Question: I do have two menus in my Wordpress-Page which are called
'''
Mainmenu(Primary Menu)
Footer
'''
I associated the "Mainmenu" to the header of the website. I want the footer of the Wordpresspage to look exactly like the header, only difference should be the Links in it. It should not be taken from the "Mainmenu", but from the menu called "Footer". The function of the Header looks like this:
'''
echo '<nav id="rtp-primary-menu" role="navigation" class="rtp-nav-wrapper' . apply_filters( 'rtp_mobile_nav_support', ' rtp-mobile-nav' ) . '">';
rtp_hook_begin_primary_menu();
/* Call wp_nav_menu() for Wordpress Navigaton with fallback wp_list_pages() if menu not set in admin panel */
if ( function_exists( 'wp_nav_menu' ) && has_nav_menu( 'primary' ) ) {
wp_nav_menu( array( 'container' => '', 'menu_class' => 'menu rtp-nav-container clearfix', 'menu_id' => 'rtp-nav-menu', 'theme_location' => 'primary', 'depth' => apply_filters( 'rtp_nav_menu_depth', 4 ) ) );
} else {
echo '<ul id="rtp-nav-menu" class="menu rtp-nav-container clearfix">';
wp_list_pages( array( 'title_li' => '', 'sort_column' => 'menu_order', 'number' => '5', 'depth' => apply_filters( 'rtp_nav_menu_depth', 4 ) ) );
echo '</ul>';
}
rtp_hook_end_primary_menu();
echo '</nav>';
'''
The Theme i am using is rtPanel. Can anyone tell me how i simply can change this function in the way that it will load its content from the Menu called "Footer" and not from the Primary Menu which is "Mainmenu"?
Please dont worry about the CSS and everything, i will take care about this. I really just want to now how i have to change this function to load the "Footer"-Menu in it and not the Primary-Menu(Mainmenu).
As an Attachment how it look in the menu:

Thank you very much advance!
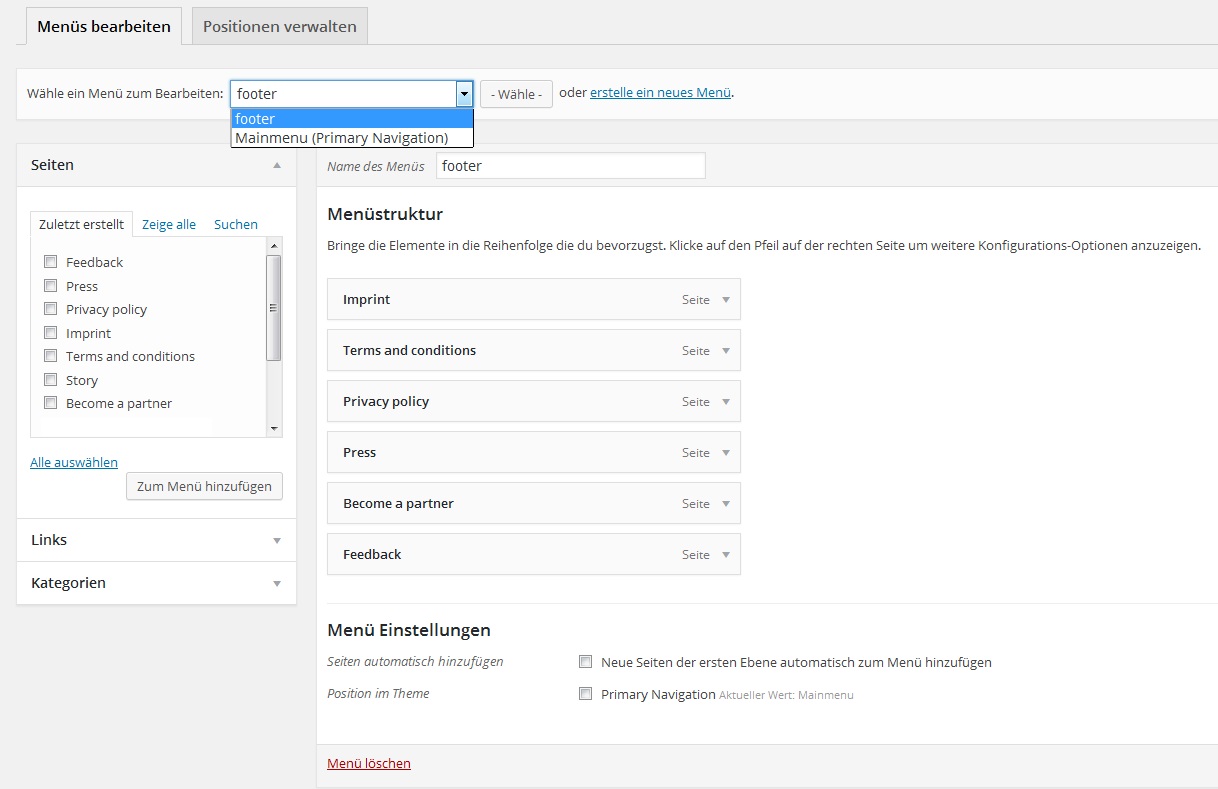
Answer: This is really simple, in fact when you start developing wordpress theme this might be one of the very first items you need to learn.
You need to register a menu location for footer seciton. You can learn more in <URL>
'''
register_nav_menu( 'footer', __( 'Footer Menu', 'theme-slug' ) );
'''
This will register the menu for you. Since you already have the menu location just find the location parameter. We're going to use that in the following code. For now assume it 'footer' like the above one. And the code for the footer menu according to your referenced code-
'''
echo '<nav id="rtp-primary-menu" role="navigation" class="rtp-nav-wrapper' . apply_filters( 'rtp_mobile_nav_support', ' rtp-mobile-nav' ) . '">';
//rtp_hook_begin_primary_menu(); // we better disable this hook as it intends for the header primary menu
/* Call wp_nav_menu() for Wordpress Navigaton with fallback wp_list_pages() if menu not set in admin panel */
if ( function_exists( 'wp_nav_menu' ) ) {
wp_nav_menu( array( 'container' => '', 'menu_class' => 'menu rtp-nav-container clearfix', 'menu_id' => 'rtp-nav-menu', 'theme_location' => 'footer', 'depth' => apply_filters( 'rtp_nav_menu_depth', 4 ) ) );
} else {
echo '<ul id="rtp-nav-menu" class="menu rtp-nav-container clearfix">';
wp_list_pages( array( 'title_li' => '', 'sort_column' => 'menu_order', 'number' => '5', 'depth' => apply_filters( 'rtp_nav_menu_depth', 4 ) ) );
echo '</ul>';
}
//rtp_hook_end_primary_menu(); // we better disable this hook as it intends for the header primary menu
echo '</nav>';
'''
Notice the 'theme_location' parameter in 'wp_nav_menu()' function? This is the one which plays behind to get you menu correctly.
Now play around with CSS and you might get what you intend.
Hope this might help you.